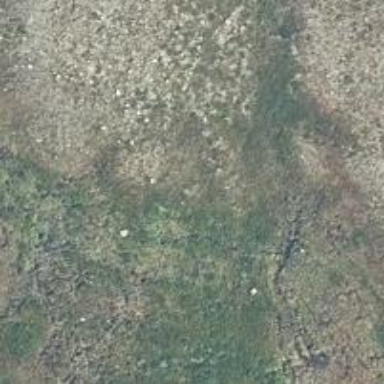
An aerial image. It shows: Bog wetland.